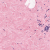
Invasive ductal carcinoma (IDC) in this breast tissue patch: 0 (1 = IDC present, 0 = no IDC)